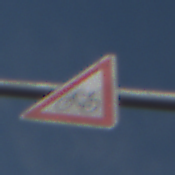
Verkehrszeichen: RadverkehrRechts
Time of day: MorningAfternoon
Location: Outdoor (Nature)
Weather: PartlyCloudy
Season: NotSpecified
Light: Natural